Question: Please take a look at this code snippet:
'''
QList< cContainers * > containerList;
auto wasAlreadyMoved = <URL> -> bool { //<---------
for( cContainer * tmp : containerList )
if( tmp->contains( item ) )
return true;
return false;
};
'''
I'm using Qt Creator 2.8.0, with Qt 5.1.0 under Ubuntu 13.04. I'm also using Clang 3.2.1 as a compiler.
The above code compiles fine (no errors, no warnings), QtCreator underlines the marked line of code with a red line (as it does with errors):

If I hover my mouse over it, it says "duplicate data type in declaration", and I have no idea what does it mean. It is the most simple lambda, and I fail to see any problems with it, so why does it happen? Is it a QtCreator syntax highlighting bug?
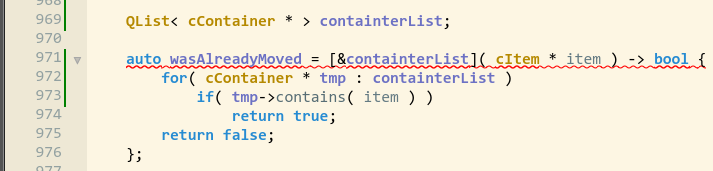
Answer: I think it is this bug already reported in QtCreator bugtracker: Lambda's return type "void" is perceived as "duplicate data type in declaration".
<URL>